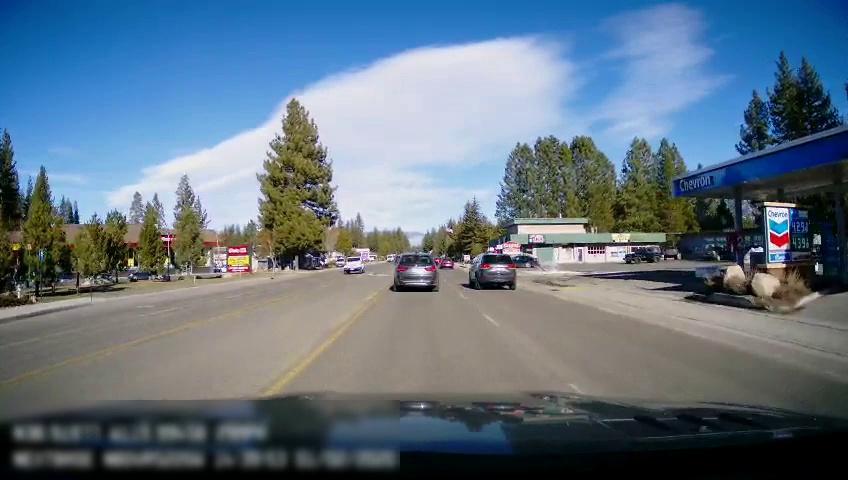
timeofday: Day
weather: Sunny
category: Drivable Space
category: Vehicles | Car
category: Vehicles | Car
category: Vehicles | SUV
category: Vehicles | SUV
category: Vehicles | SUV
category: Vehicles | SUV
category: Vehicles | SUV
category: Vehicles | SUV
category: Vehicles | Car
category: Lanes | Opposite Lane
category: Lanes | Current Lane
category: Lanes | Current Lane